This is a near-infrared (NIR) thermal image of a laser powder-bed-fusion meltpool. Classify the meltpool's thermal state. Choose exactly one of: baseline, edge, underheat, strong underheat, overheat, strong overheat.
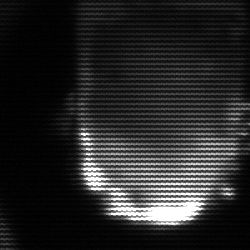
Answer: baseline